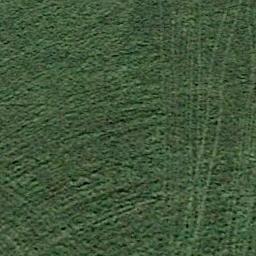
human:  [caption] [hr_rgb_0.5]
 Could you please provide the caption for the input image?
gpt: There are some thin lines in the meadow .

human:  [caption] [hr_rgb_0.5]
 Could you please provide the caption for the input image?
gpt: This meadow has dense grasses and some trails are also on the meadow .

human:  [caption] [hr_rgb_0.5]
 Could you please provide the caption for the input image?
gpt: The grass is flanked by lush woods .

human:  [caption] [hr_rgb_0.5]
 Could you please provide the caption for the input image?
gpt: The meadow is full of green grass .

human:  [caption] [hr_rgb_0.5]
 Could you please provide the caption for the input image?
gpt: A dense meadow with many green grass .